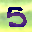
Label: 5